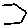
Label: hexagon